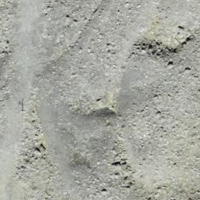
EUNIS habitat code: 48
Species observed at this site:
Arnica montana